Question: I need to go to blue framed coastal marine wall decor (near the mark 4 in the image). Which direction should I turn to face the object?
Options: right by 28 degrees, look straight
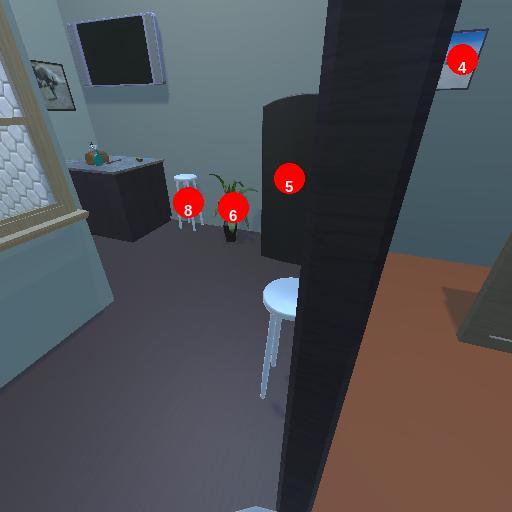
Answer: right by 28 degrees